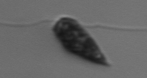
Label: Euglena